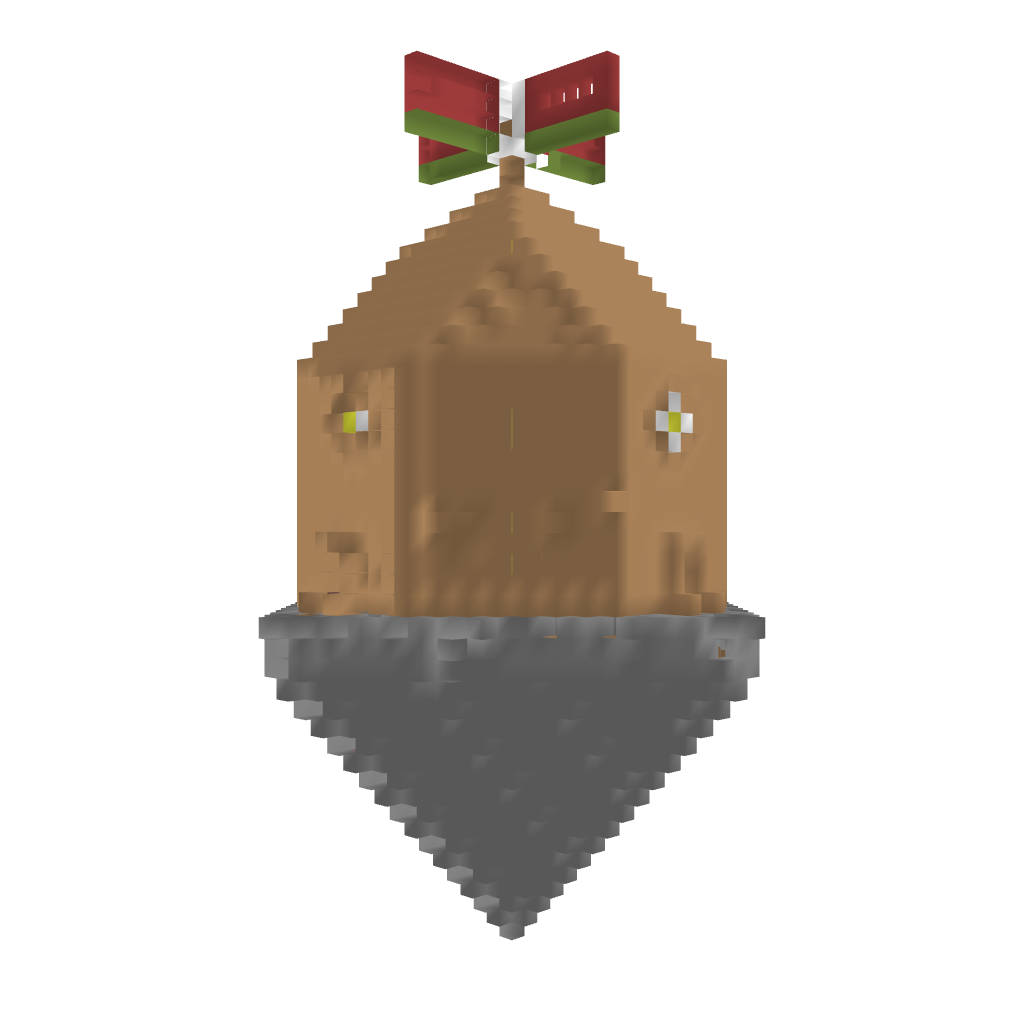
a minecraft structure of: high quality sky island house with a propeller on top